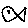
Label: fish